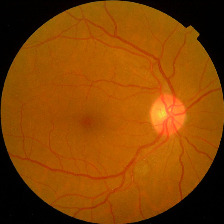
Diabetic retinopathy grade: No DR